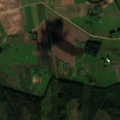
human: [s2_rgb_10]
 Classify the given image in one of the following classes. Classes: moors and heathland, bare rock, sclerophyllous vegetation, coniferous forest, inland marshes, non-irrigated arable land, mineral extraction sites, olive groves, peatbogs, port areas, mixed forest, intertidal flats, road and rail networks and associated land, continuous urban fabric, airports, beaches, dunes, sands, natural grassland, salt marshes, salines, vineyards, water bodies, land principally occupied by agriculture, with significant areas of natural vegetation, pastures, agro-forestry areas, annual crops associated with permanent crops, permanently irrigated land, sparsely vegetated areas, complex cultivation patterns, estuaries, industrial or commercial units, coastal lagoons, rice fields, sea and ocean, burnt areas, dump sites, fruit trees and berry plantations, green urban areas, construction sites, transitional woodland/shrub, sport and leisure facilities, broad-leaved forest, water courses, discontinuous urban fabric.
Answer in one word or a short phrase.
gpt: non-irrigated arable land, complex cultivation patterns, broad-leaved forest, transitional woodland/shrub